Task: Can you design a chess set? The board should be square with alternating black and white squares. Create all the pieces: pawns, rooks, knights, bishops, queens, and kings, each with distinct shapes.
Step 5074:
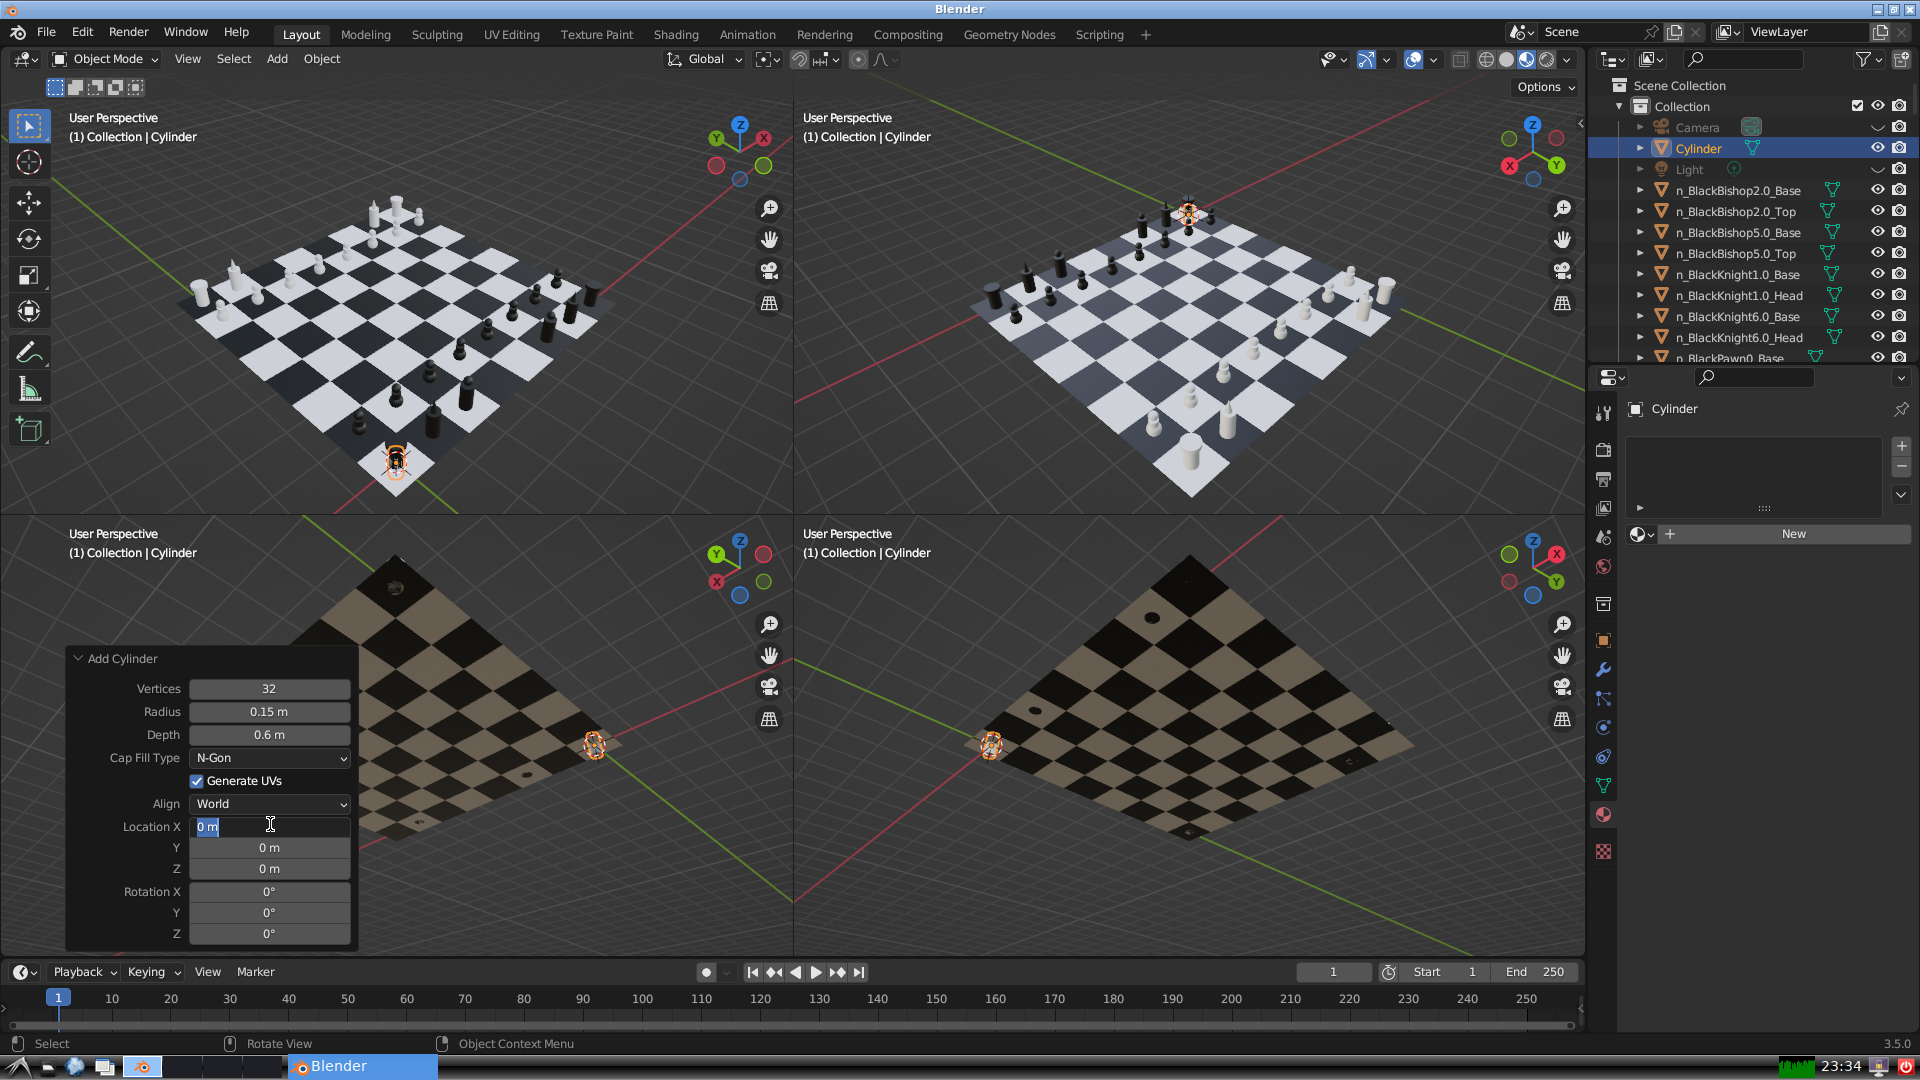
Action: input_text: 2.0